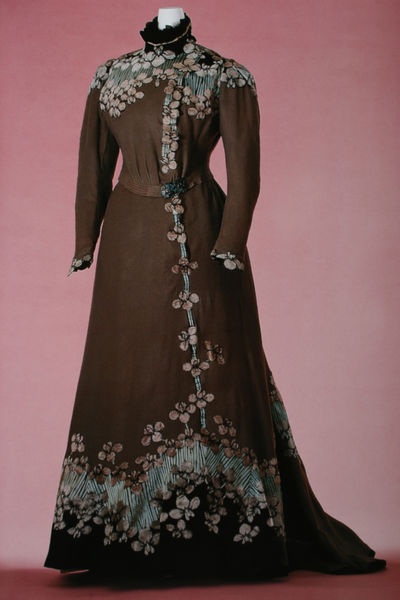
Titel: Tageskleid
Künstler: Jacques Doucet
Standort: Kyoto (Japan)
Institution: Kyoto Costume Institute
Schlagwörter: blau, grün, blumen, braun, frau, grau, hintergrund, kleid, schwarz, türkis, blüte, blüten, gürtel, mode, muster, ornament, rock, schleife, alt, falten, kragen, lang, spitze, ärmel, hals, bestickt, stickerei, stoff, saum, spitzen, pflanze, rosa, schultern, zart, ranken, hellblau, schleppe, taille, japan, leiste, bordüre, falte, jugendstil, streng, floral, verzierung, robe, edel, knöpfe, fein, knopfleiste, abendkleid, foto, fotografie, pink, schnalle, eng, druck, schnitt, stehkragen, puppe, photo, besatz, stickereien, zierde, gewebe, borde, textil, applikation, tailliert, hochgeschlossen, klied, langärmelig, kyoto, frauenmode, tokyo, frauenkleid, schulterpartie, abendgaderobe, alter stil, blaj, 1875, eschneiderpuppe, spitzem